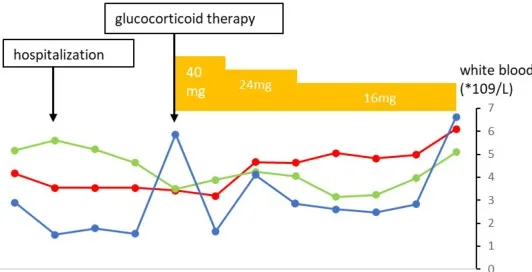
Effects of glucocorticoid on hematological parameter.
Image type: pathology (immunostaining)